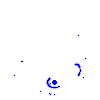
Particle: electron